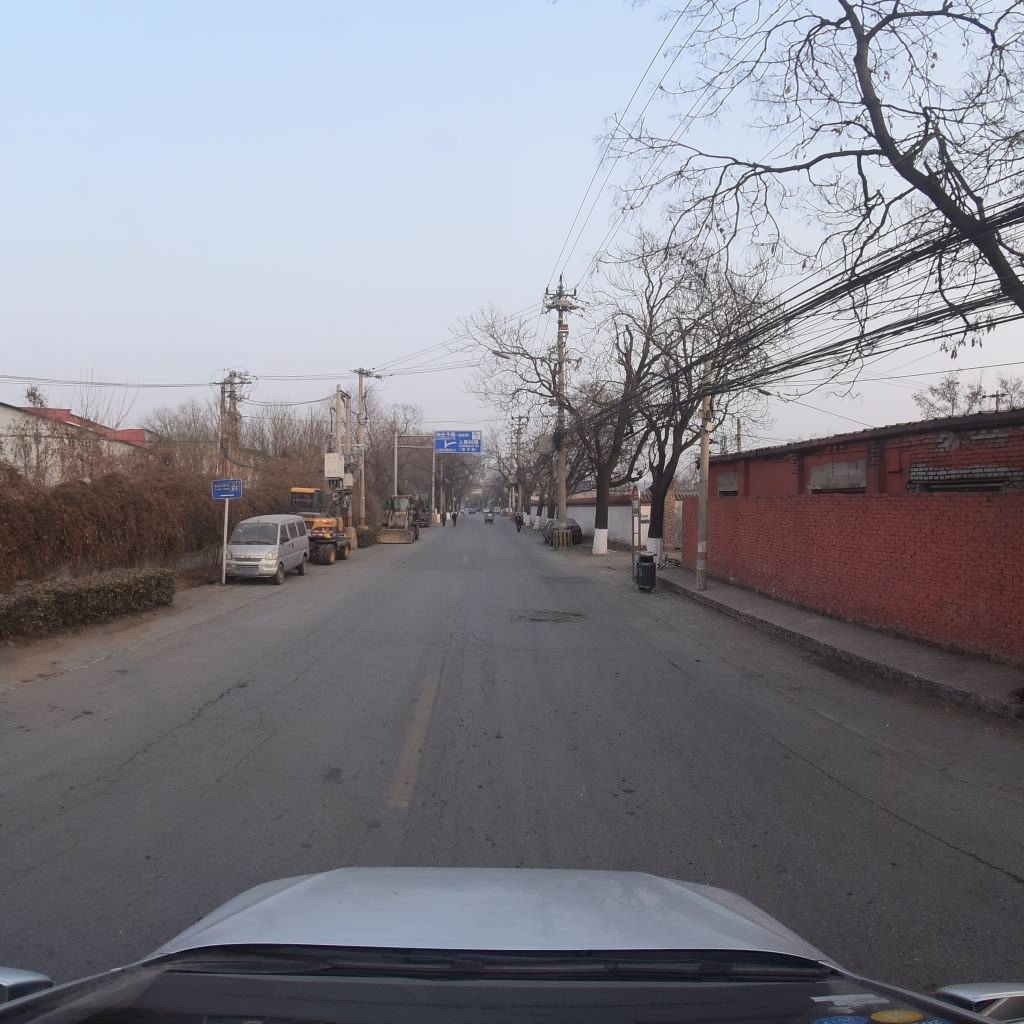
Region: Fengtai
Road damage annotations: alligator crack, manhole cover, alligator crack, longitudinal crack, longitudinal crack